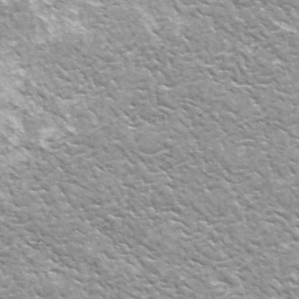
Label: frost